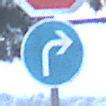
Verkehrszeichen: VorgeschriebeneFahrtrichtungRechts
Zusatzzeichen oben: Stop
Umgebung: Outdoor, Nature
Tageszeit: MorningAfternoon
Wetter: Clear
Licht: Natural
Jahreszeit: Winter
Kontrast: LowContrast